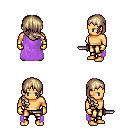
a pixel art fantasy rpg character, male body template, human, tanned skin, lavender cape, gold greaves, white blonde right-swept hairstyle, gold gloves, dagger, four views (front, back, left, right), 2x2 character sprite sheet, small pixel art, hard edges, no anti-aliasing